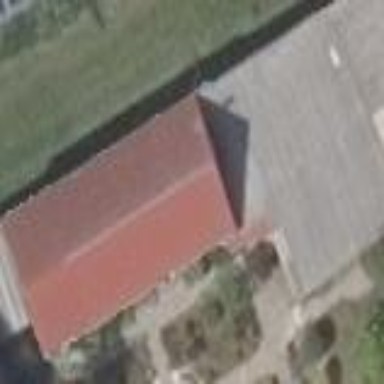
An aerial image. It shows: Farm building.